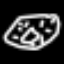
Label: donut